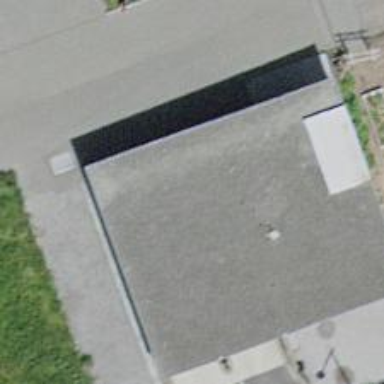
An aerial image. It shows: Charging station.